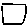
Label: square